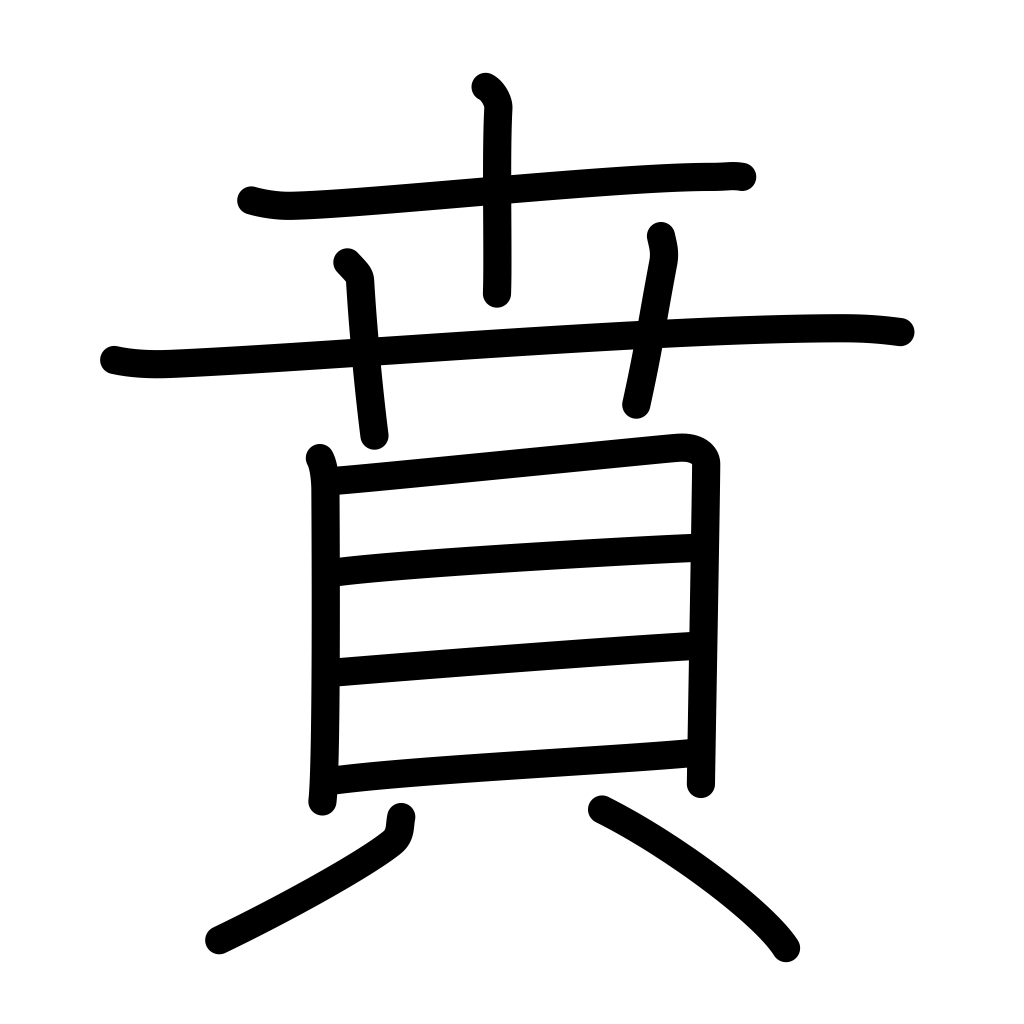
Meaning: decorate